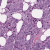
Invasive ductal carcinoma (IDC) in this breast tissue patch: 1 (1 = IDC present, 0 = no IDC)